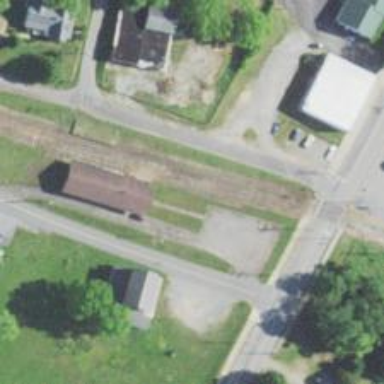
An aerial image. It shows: Railway siding for service.